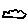
Label: cloud